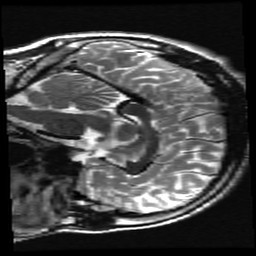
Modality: T2w
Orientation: sagittal
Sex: male
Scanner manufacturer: ge
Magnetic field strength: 3 T
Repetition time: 5 s
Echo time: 0.1012 s